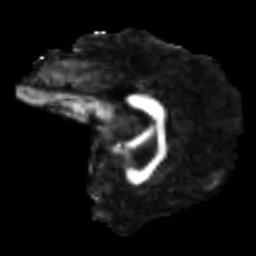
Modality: FA
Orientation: sagittal
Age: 30
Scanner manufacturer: siemens
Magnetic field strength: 3 T
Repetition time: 4.52 s
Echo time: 0.084 s